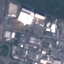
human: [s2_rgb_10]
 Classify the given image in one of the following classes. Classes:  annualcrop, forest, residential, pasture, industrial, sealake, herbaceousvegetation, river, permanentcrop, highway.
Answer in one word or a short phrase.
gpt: Industrial